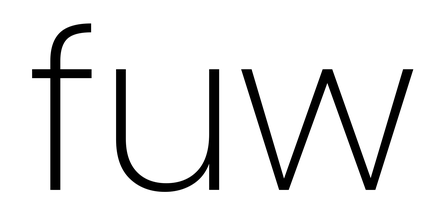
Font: Poppins-ExtraLight